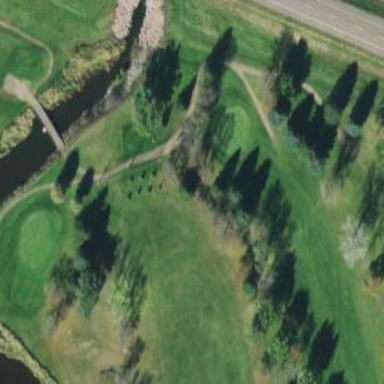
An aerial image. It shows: Grassy area designated as golf tee.